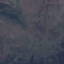
Land use / land cover class: HerbaceousVegetation